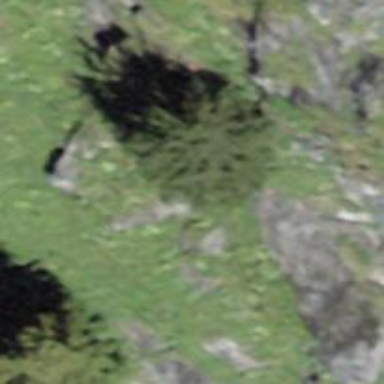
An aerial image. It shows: Needle-leaved tree in nature.